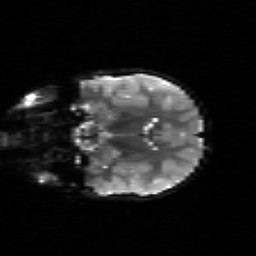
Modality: sbref
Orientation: coronal
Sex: male
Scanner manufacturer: siemens
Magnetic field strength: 3 T
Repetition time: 5 s
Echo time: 0.071 s